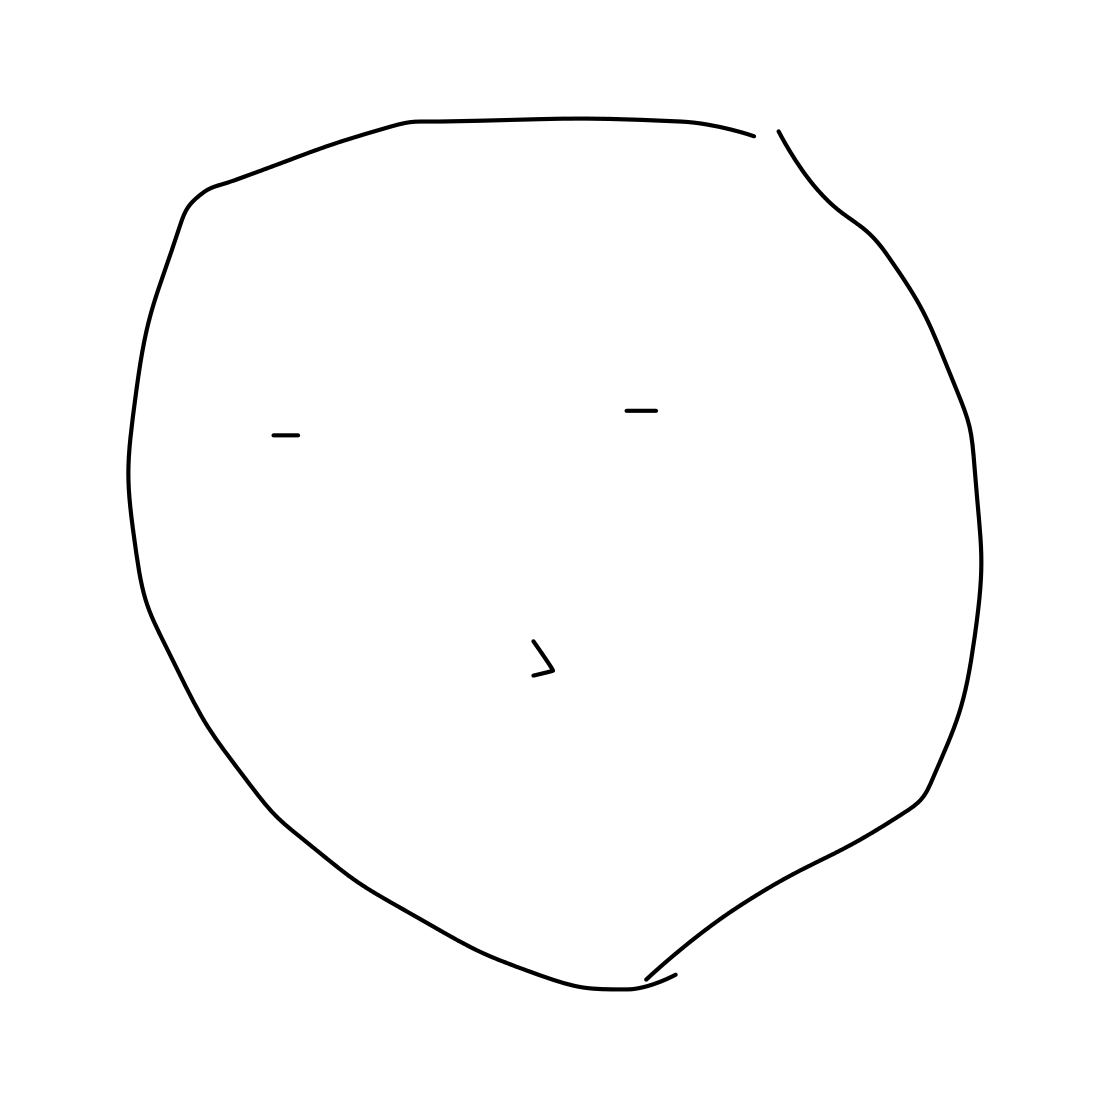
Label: skull